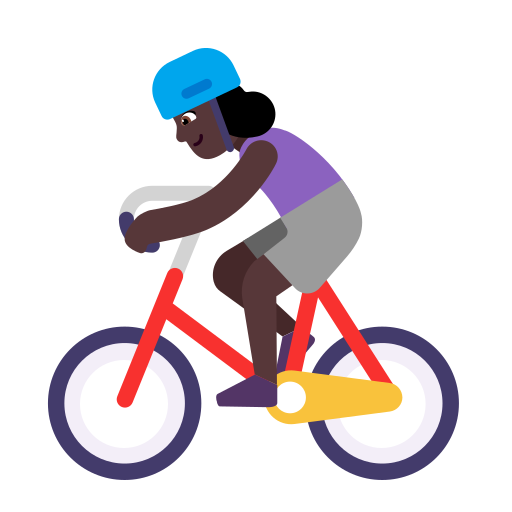
woman biking flat dark